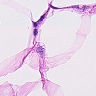
Metastatic tissue present: no